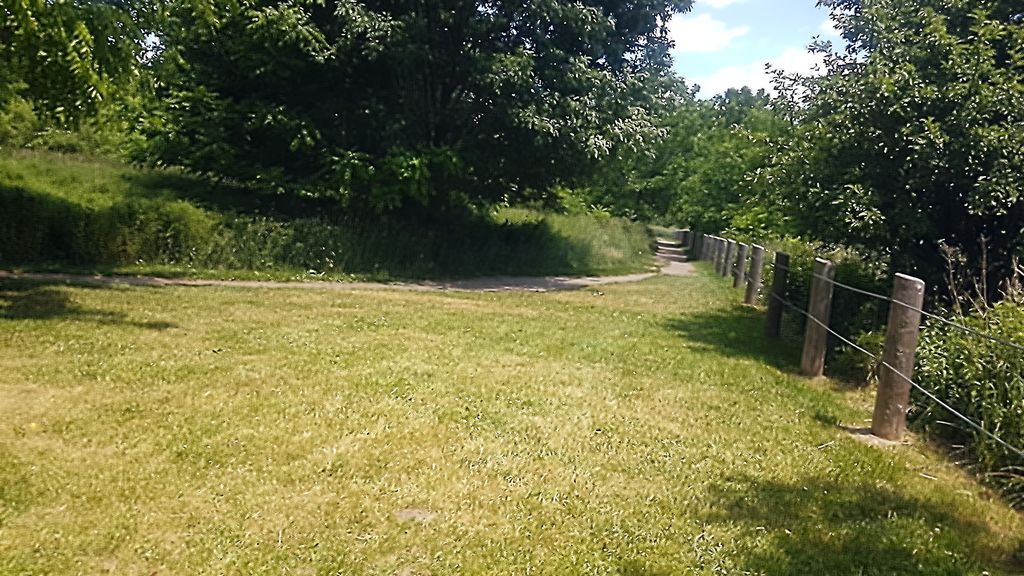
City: toronto